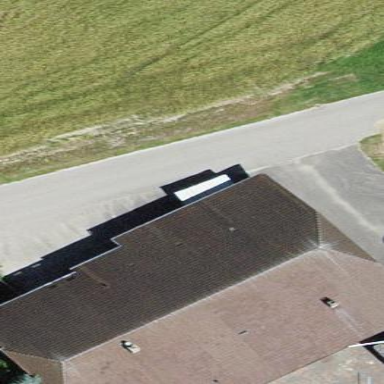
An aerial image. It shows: Farm building.